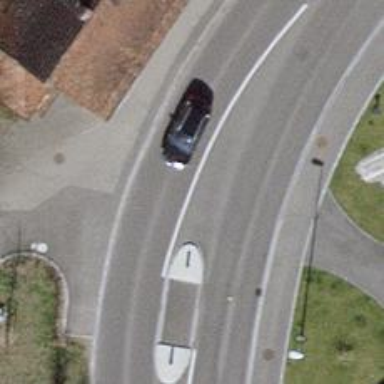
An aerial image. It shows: Uncontrolled crossing with pedestrian island.